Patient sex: M
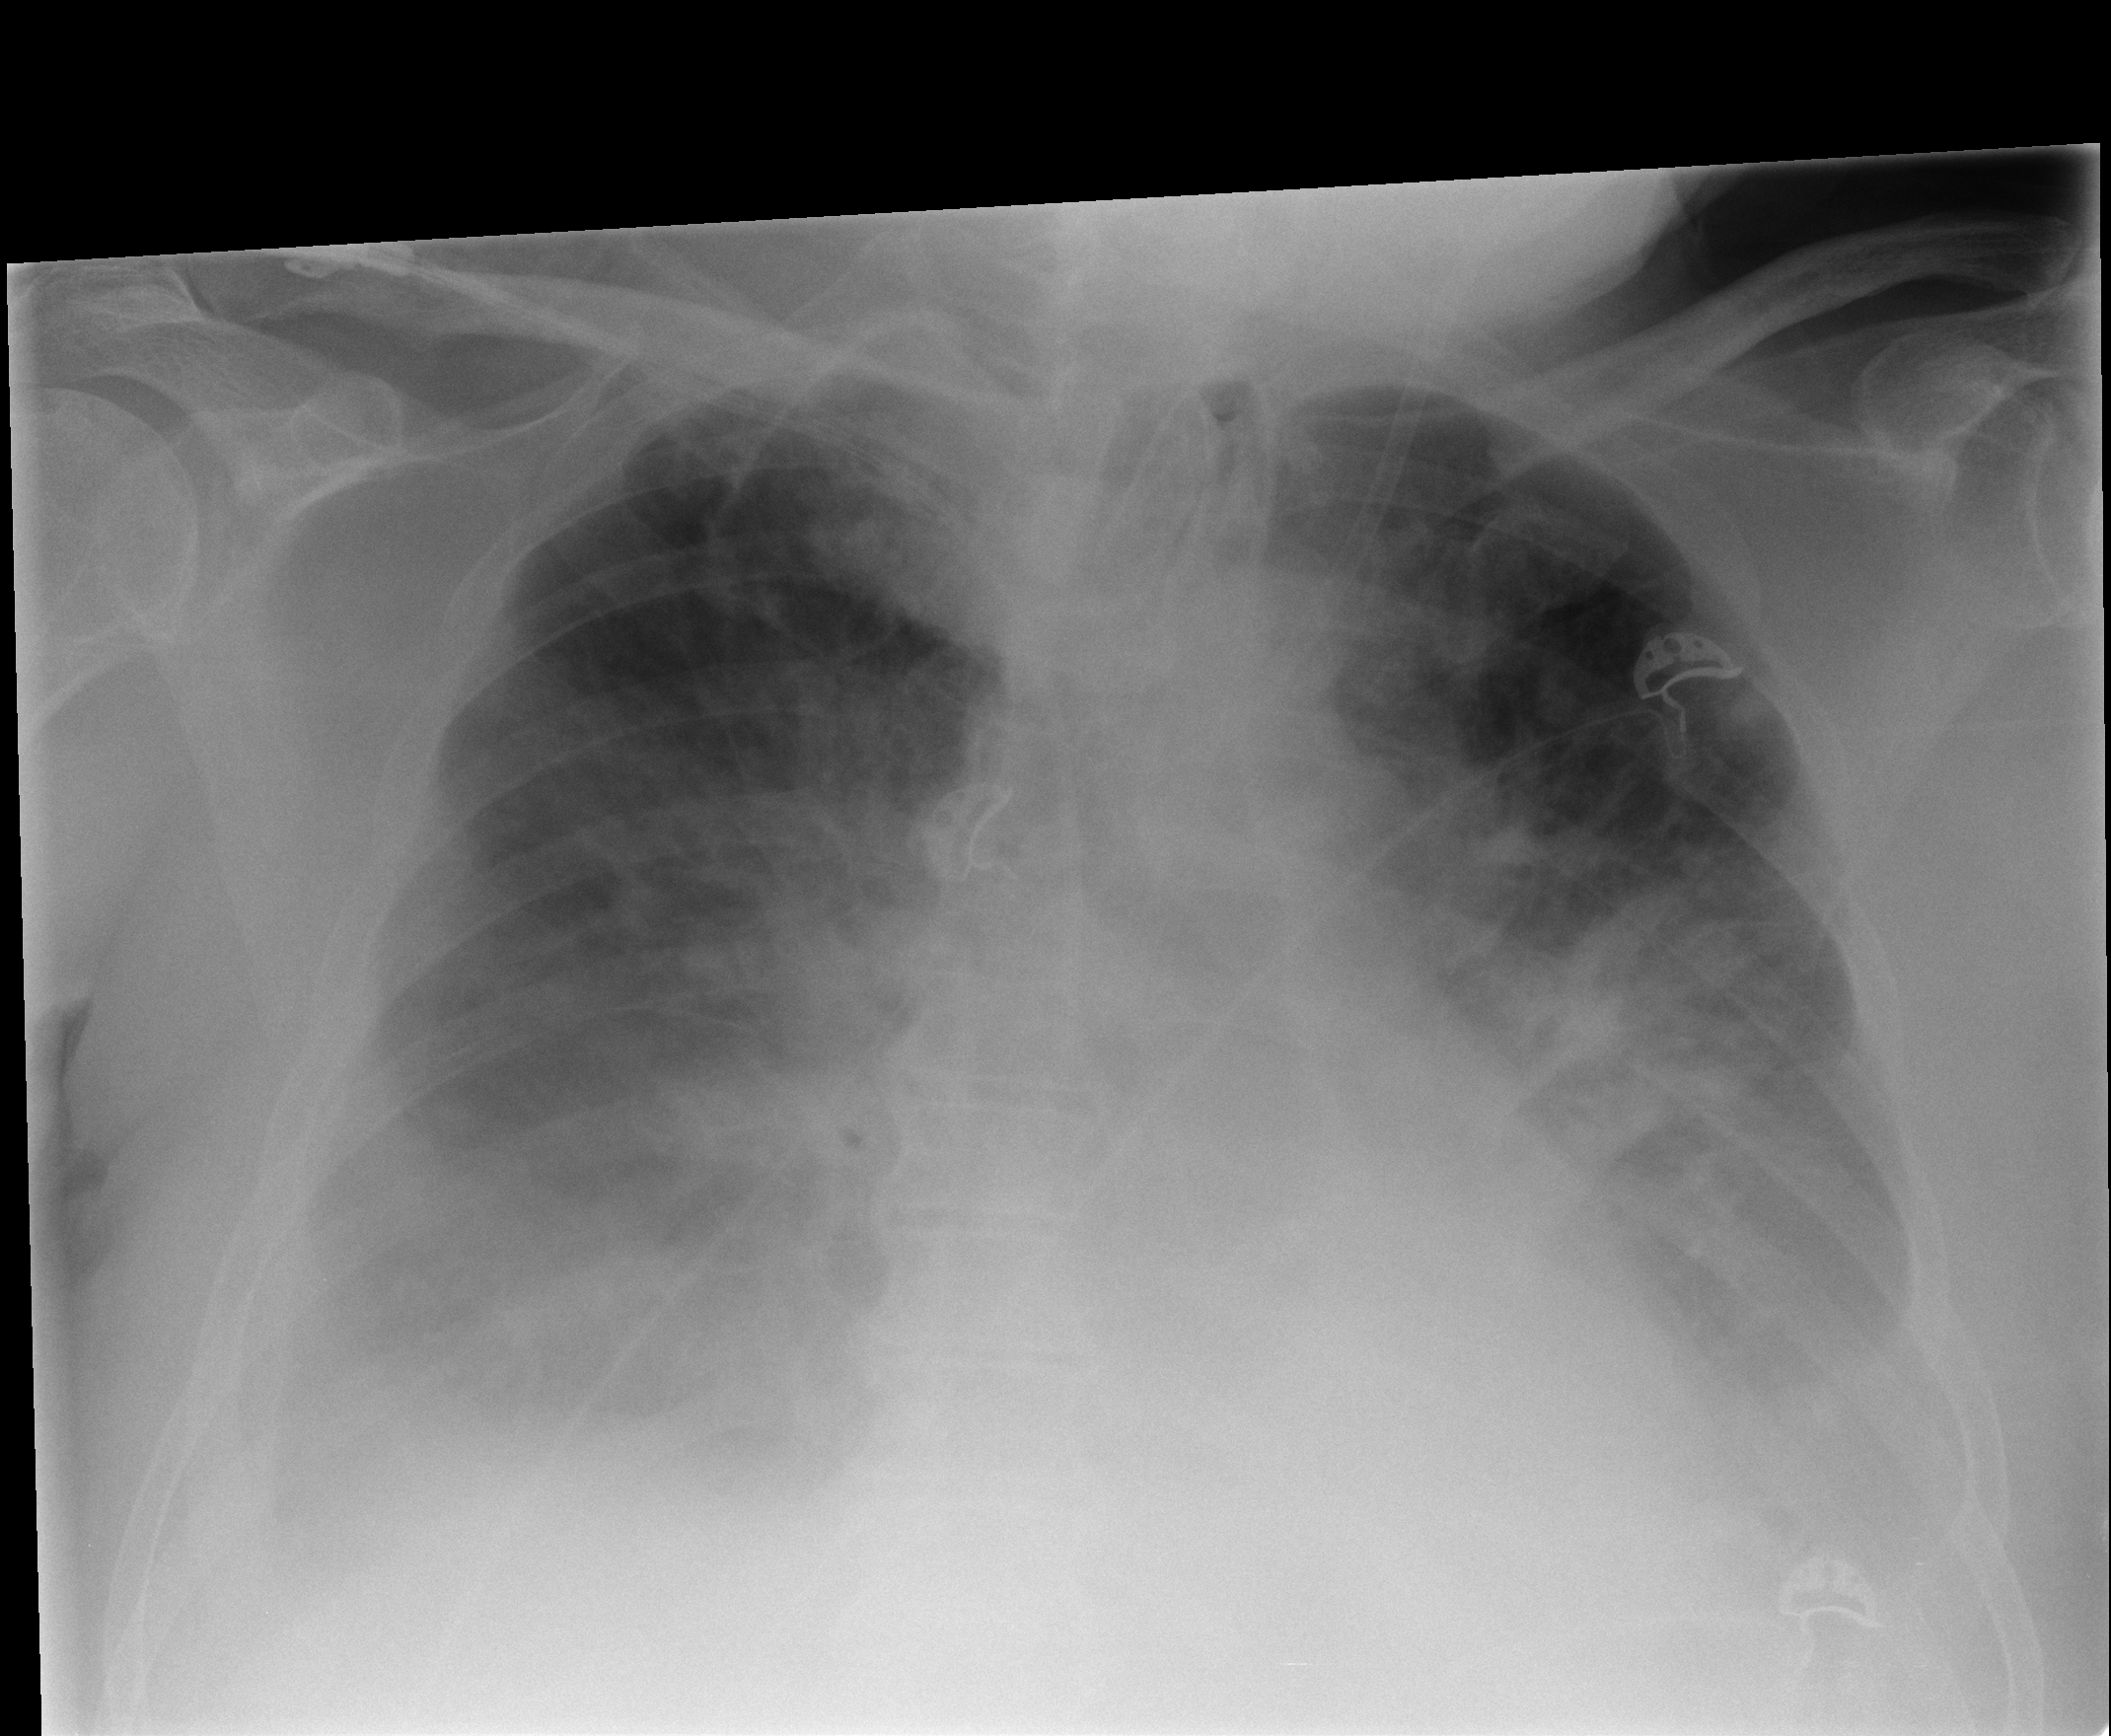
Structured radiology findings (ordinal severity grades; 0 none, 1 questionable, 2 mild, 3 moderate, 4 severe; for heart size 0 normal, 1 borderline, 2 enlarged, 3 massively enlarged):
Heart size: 0
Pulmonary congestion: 2
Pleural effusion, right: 3
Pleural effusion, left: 2
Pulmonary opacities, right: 2
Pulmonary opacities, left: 3
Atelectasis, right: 2
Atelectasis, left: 3